Question: I want the following layout (the chart count in the top right is ):

I tried to take a border-layout for the main container. 'Chart1' is 'region: 'west'' and the rest is in 'region: 'center''.
In the center, I got a vbox container, with 2 containers, one for the charts (top) and one is the grid (bottom)
The Problem is now, that these 2 containers want a fixed width, or else they get a zero width...
Also I want to have all the containers to be , so I can resize everything without getting empty spaces.
I read about using 'flex: 1' if I want some containers in a vbox to to get a , but this didn't work. It just made the 2 containers in the vbox use the same height.
Any ideas?
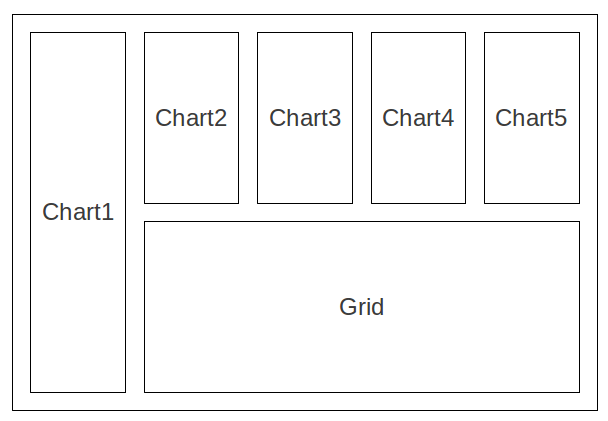
Answer: Have you tried 'table' layout? It's quite easy to create such layout with it. Example:
'''
Ext.onReady(function(){
Ext.create('Ext.Viewport', {
renderTo: Ext.getBody(),
style: 'border: 1px solid red',
layout: {
type: 'table',
columns: 5,
tdAttrs: {
style: 'padding: 20px; border: 1px solid blue;'
}
},
defaults: {
bodyStyle: 'border: 1px solid red'
},
items: [
{ xtype: 'panel', html: 'Chart1', rowspan: 2 },
{ xtype: 'panel', html: 'Chart2' },
{ xtype: 'panel', html: 'Chart3' },
{ xtype: 'panel', html: 'Chart4' },
{ xtype: 'panel', html: 'Chart5' },
{ xtype: 'panel', html: 'Grid', colspan: 4 }
]
});
});
'''
Working sample: <URL>
---
To have dynamic layout IMO the best solution is to use 'hbox' and 'vbox' layouts.
For example you can wrap charts from 2 to n into one container, let's say 'chartPanel' - this will have 'hbox' layout. Then wrap 'chartPanel' and 'grid' into another container - 'panel' with 'vbox' layout. Then again wrap 'chart1' with 'panel' with 'hbox' layout. Then you must set 'align: stretch' for each 'box' layout, and proper flex to divide screen equaly.
Working sample: <URL>